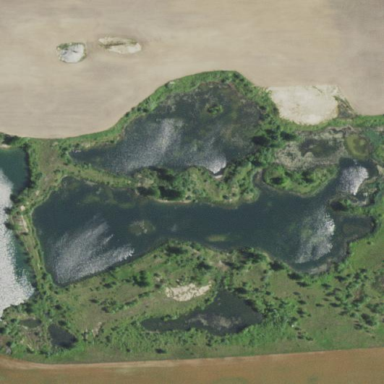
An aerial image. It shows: Serene pond surrounded by nature.